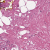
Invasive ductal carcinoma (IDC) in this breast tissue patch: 0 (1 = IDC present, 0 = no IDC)